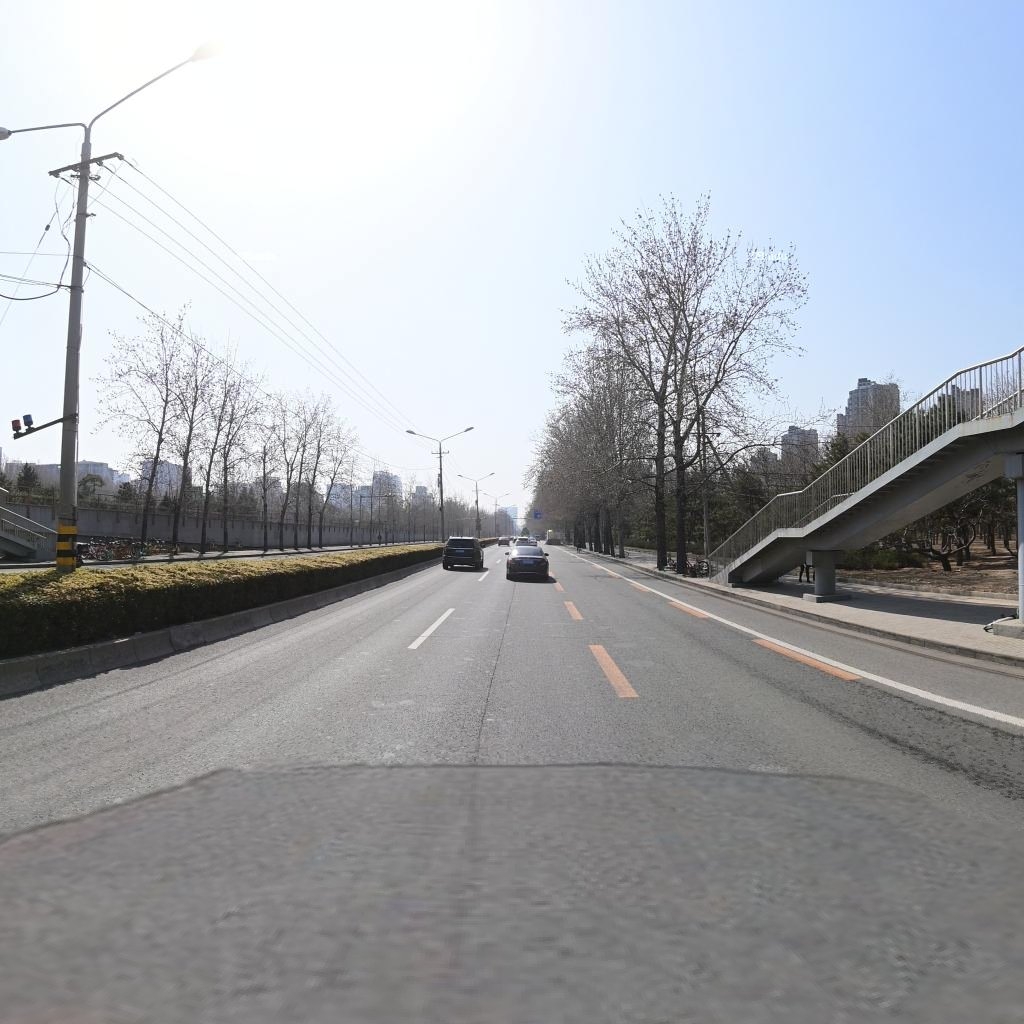
Region: Chaoyang
Road damage annotations: longitudinal crack, transverse crack, transverse crack